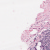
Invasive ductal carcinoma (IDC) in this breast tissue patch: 1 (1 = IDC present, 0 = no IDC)